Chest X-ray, PA view. Patient: 32 years old, sex M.
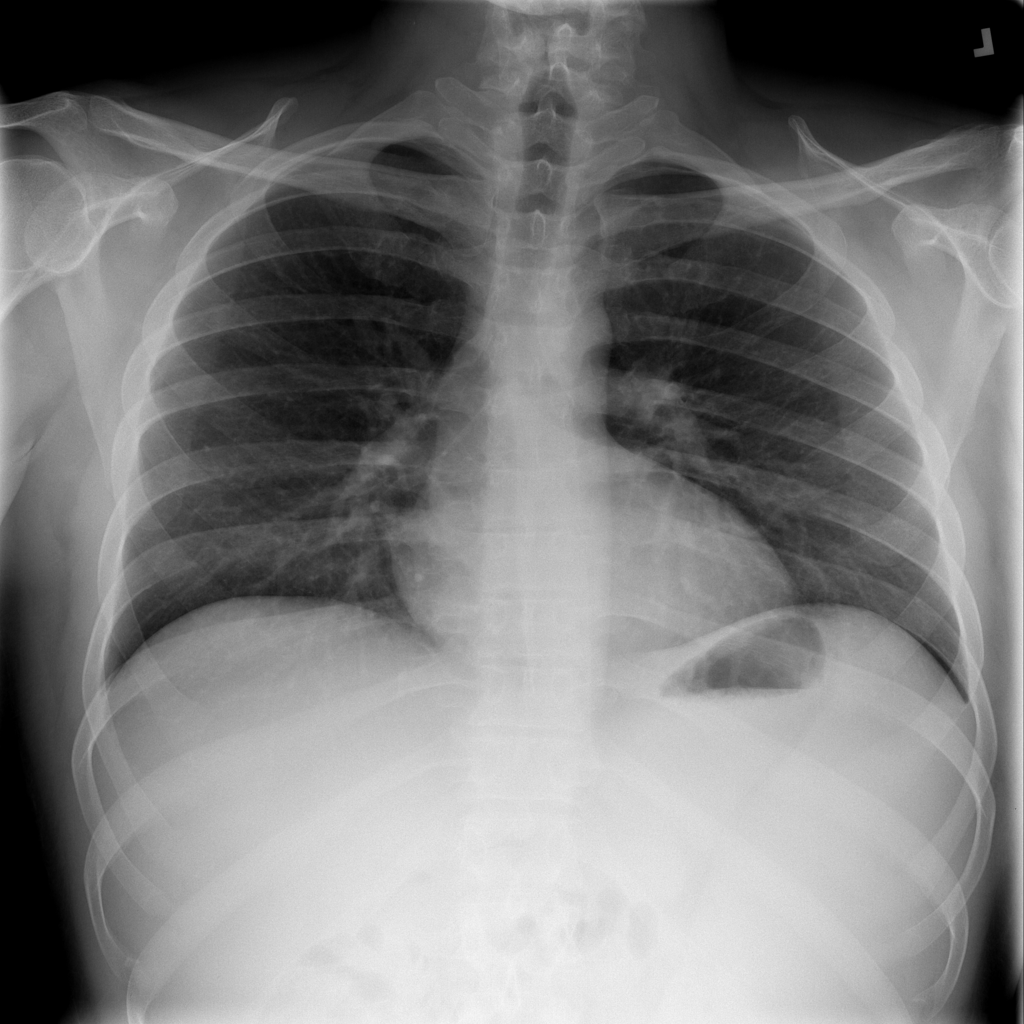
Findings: No Finding